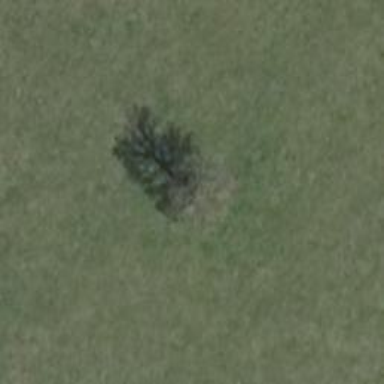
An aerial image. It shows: Deciduous broadleaved tree.